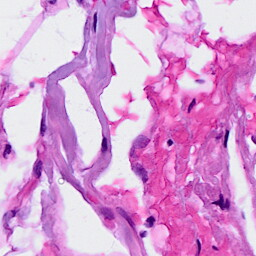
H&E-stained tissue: Breast